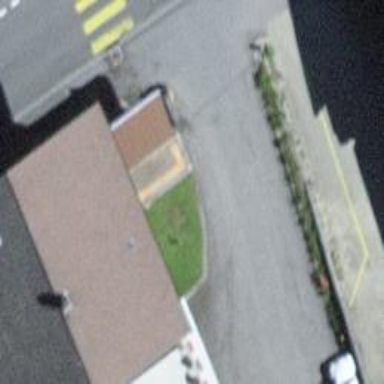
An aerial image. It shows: Fuel station.